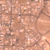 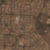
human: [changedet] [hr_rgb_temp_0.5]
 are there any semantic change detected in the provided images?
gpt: The urbanization was intensified in the area.